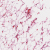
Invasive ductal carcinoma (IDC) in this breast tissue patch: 0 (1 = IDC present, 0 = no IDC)